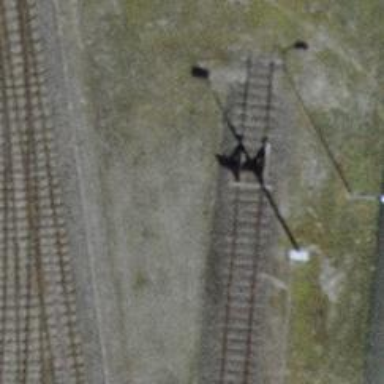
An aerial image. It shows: Railway buffer stop.